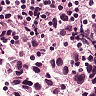
Metastatic tissue present: yes